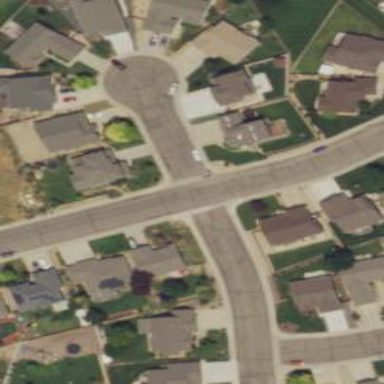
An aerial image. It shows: Residential road.